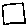
Label: square